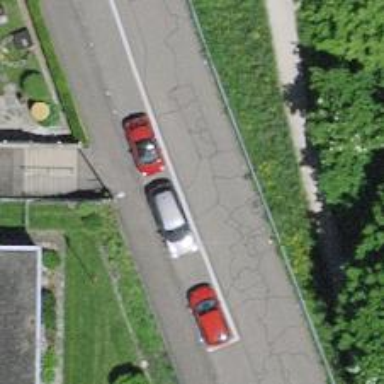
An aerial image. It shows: Footway.